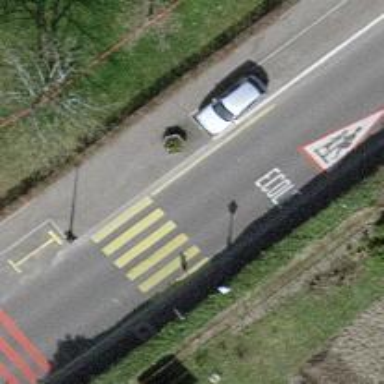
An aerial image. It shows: Marked crossing on the road.